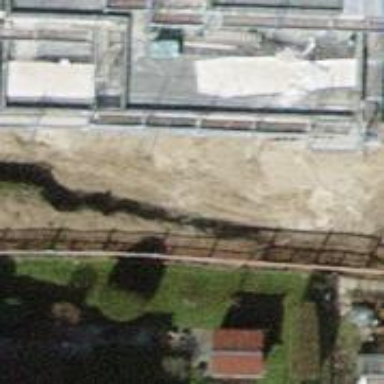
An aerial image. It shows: Hedge barrier.